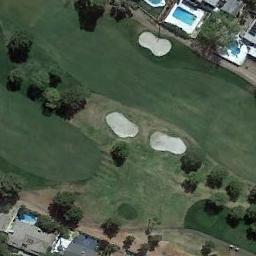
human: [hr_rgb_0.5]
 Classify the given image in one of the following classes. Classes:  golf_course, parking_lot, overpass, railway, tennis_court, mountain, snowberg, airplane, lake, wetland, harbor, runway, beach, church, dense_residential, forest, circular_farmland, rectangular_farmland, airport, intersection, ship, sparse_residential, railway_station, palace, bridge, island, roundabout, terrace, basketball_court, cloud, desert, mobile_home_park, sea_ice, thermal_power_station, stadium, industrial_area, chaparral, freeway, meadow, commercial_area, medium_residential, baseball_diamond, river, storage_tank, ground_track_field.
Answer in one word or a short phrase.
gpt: golf_course